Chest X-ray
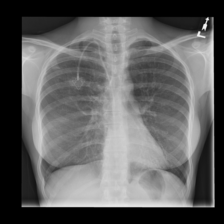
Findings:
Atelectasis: negative
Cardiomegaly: negative
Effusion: negative
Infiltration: positive
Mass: negative
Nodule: positive
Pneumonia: negative
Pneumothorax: negative
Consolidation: negative
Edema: negative
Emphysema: negative
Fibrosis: negative
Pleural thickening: negative
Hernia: negative